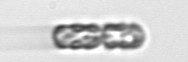
Label: Dactyliosolen_fragilissimus